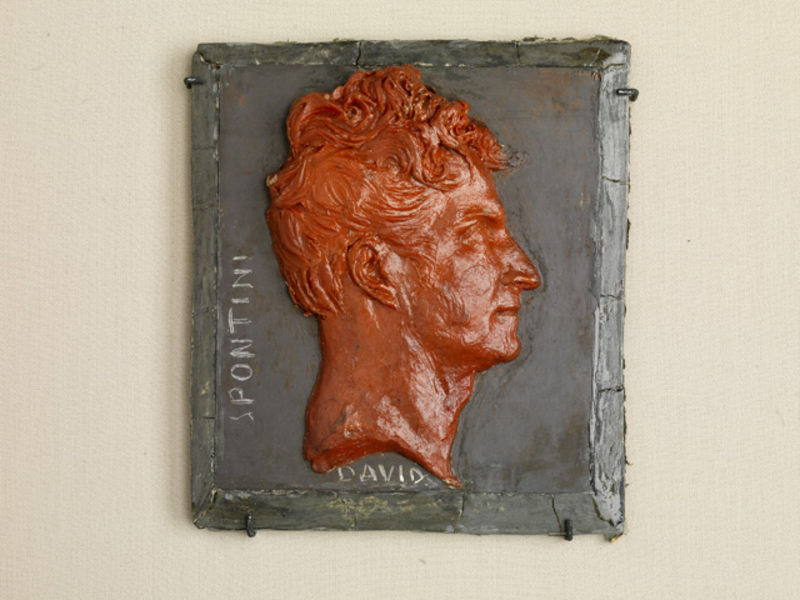
Titel: Gaspare Spontini
Künstler: Pierre-Jean David d'Angers
Standort: Karlsruhe
Institution: Staatliche Kunsthalle Karlsruhe
Schlagwörter: haut, kopf, mann, weiß, frau, frisur, grau, haar, hintergrund, holz, kreide, mund, nase, ohr, orange, profil, schwarz, stirn, blick, rot, wand, augen, falten, gesicht, mensch, rahmen, stein, bild, bildnis, hals, portrait, porträt, auge, haare, kinn, lippen, locke, locken, ohren, rechts, keramik, ton, relief, schrift, seitlich, italien, moderne, lehm, modern, klein, sigantur, nacken, erhaben, kaiser, tafel, nasen, streng, büste, glanz, glänzen, plastik, platte, wange, augenbraue, nagel, nägel, abbild, collage, bemalt, befestigung, foto, name, halterung, haken, maske, unterschrift, untergrund, eckig, medaillon, rechteck, markant, portait, seite, text, buchstaben, beschriftung, selbstbildnis, herrscher, entwurf, rom, ecken, römer, wachs, halbprofil, medallion, viereckig, gips, david, guss, abdruck, glasur, quadrat, viereck, herscher, totenmaske, münze, quadratisch, urm, italienisch, lipen, knete, konterfei, antique, sitrn, italen, davis, klin, spontini, galeassi, pointini, sigellack, davi, david spontini, john lennon, anfas, anfast, etrelief, schwarzgrund, pontini